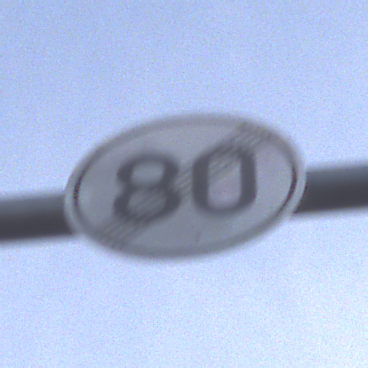
Verkehrszeichen: EndeGeschwindigkeit80
Umgebung: Outdoor, Nature
Tageszeit: MorningAfternoon
Wetter: PartlyCloudy
Licht: Natural
Jahreszeit: NotSpecified
Kontrast: HighContrast